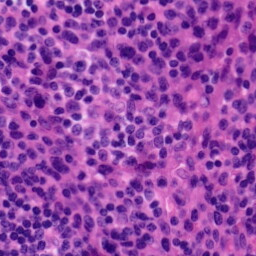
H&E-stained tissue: Tonsil